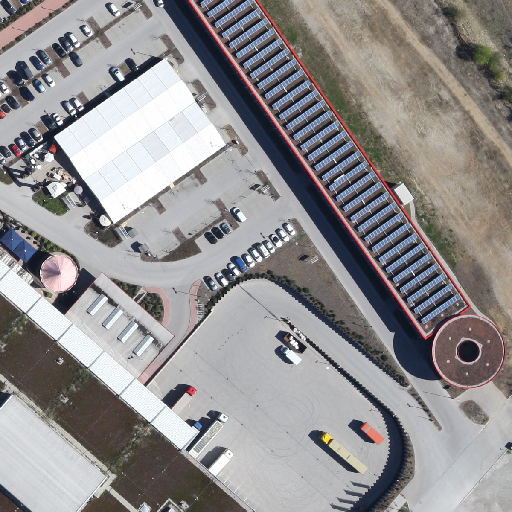
Referring expression: vehicle in the parking area